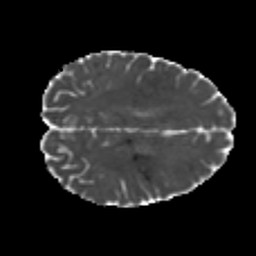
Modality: MD
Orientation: axial
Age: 24
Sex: male
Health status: healthy
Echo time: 0.074 s